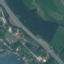
Land use / land cover: Highway